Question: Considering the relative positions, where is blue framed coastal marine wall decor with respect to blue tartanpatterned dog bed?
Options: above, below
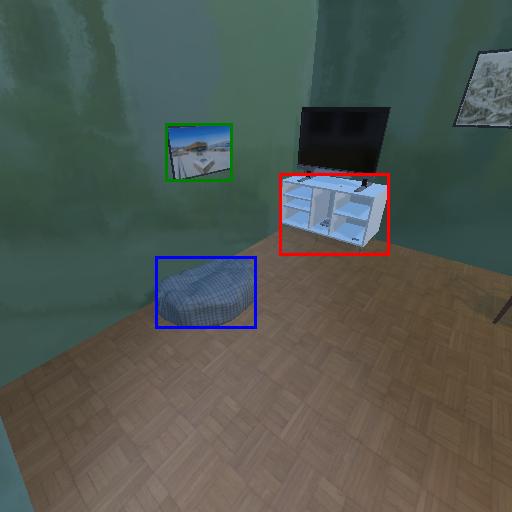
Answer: above